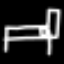
Label: bed